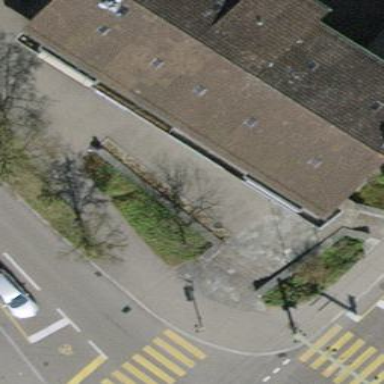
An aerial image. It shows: Bank building.